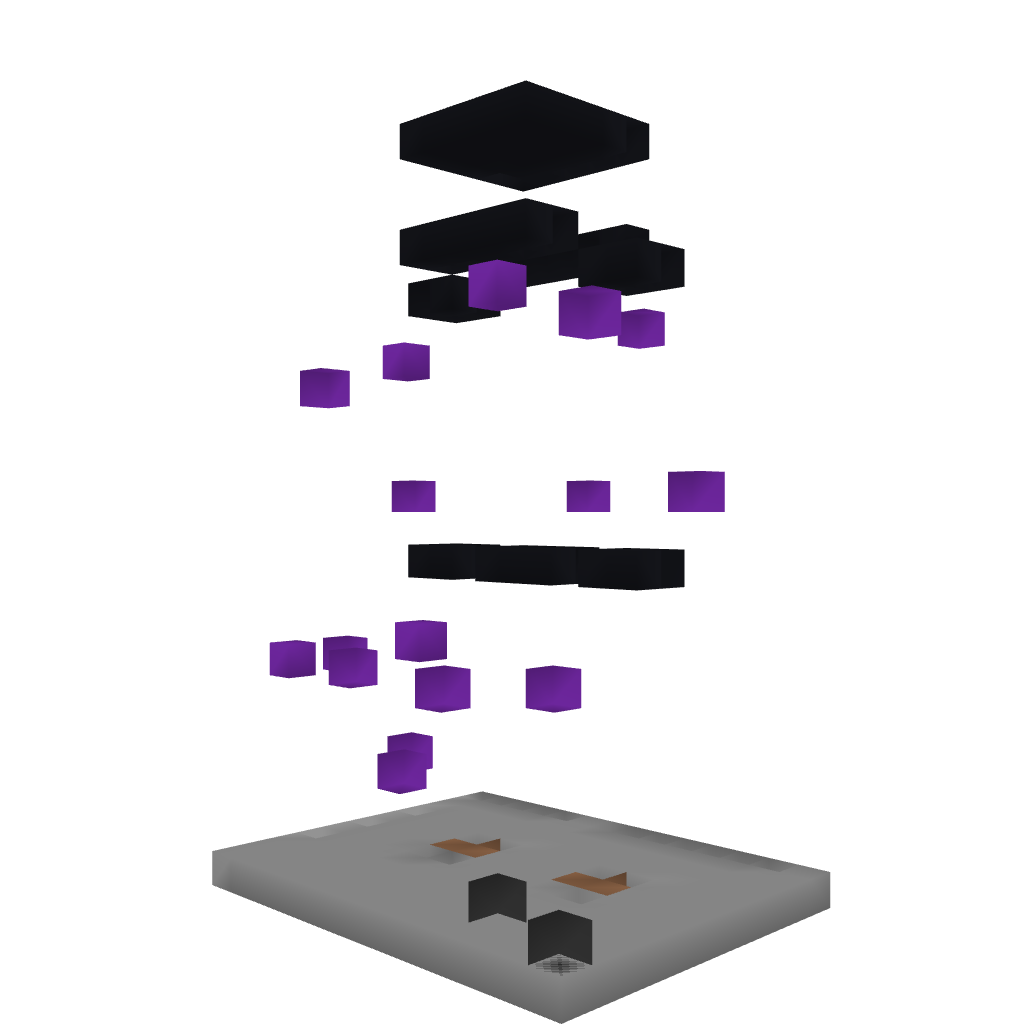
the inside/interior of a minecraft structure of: Enderman